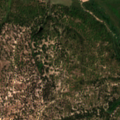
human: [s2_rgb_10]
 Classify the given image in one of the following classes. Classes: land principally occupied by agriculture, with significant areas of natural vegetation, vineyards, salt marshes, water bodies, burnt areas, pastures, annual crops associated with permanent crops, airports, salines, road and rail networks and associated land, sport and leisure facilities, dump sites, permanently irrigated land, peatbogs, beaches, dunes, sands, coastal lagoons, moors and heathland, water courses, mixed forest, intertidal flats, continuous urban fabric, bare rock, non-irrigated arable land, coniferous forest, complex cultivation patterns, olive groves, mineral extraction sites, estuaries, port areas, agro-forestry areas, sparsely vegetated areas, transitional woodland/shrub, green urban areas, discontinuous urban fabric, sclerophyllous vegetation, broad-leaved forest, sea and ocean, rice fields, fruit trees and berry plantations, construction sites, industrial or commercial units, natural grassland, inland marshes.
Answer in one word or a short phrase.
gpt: non-irrigated arable land, broad-leaved forest, coniferous forest, mixed forest